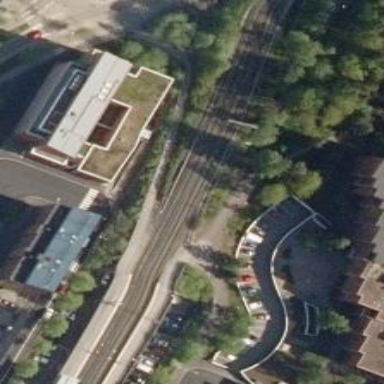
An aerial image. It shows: Railway signal.